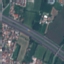
Land use / land cover class: Highway